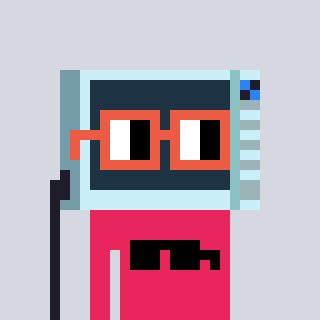
a pixel art character with square orange glasses, a microwave-shaped head and a redpinkish-colored body on a cool background